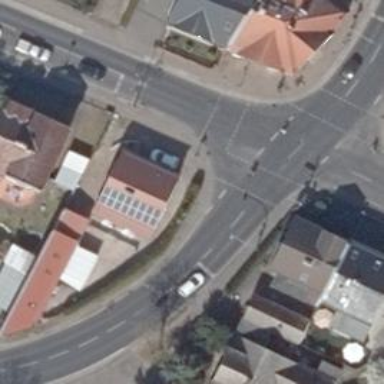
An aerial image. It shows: Traffic signals at road crossing.